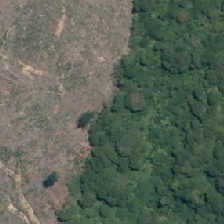
Land cover: harvested_forest